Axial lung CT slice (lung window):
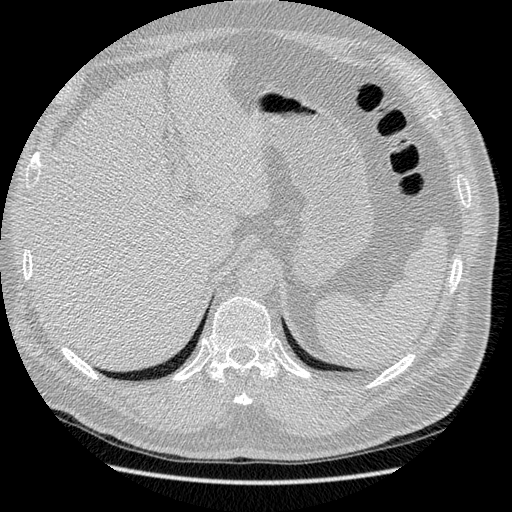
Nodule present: no